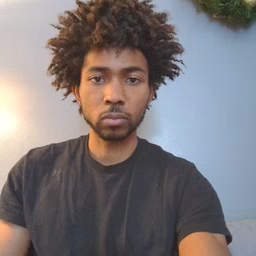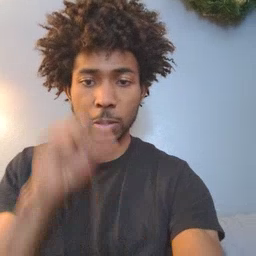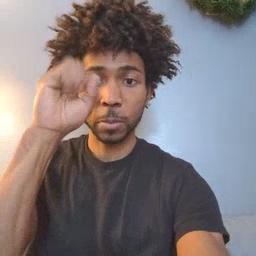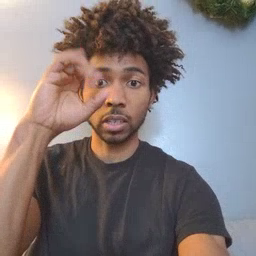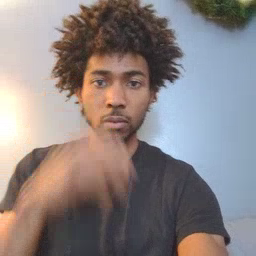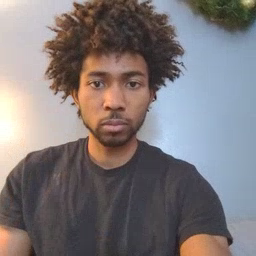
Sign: awake